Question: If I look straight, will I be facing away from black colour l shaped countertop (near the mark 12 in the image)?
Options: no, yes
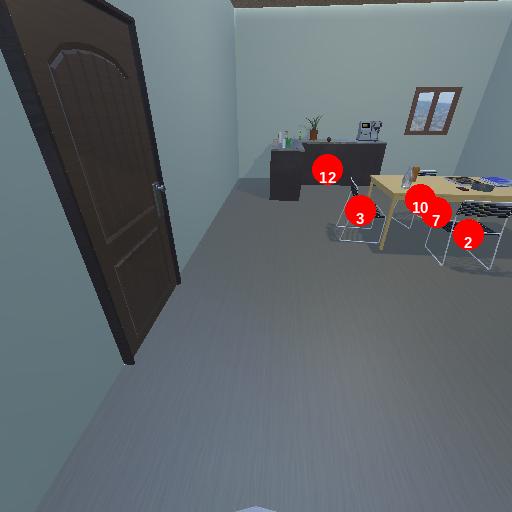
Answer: no